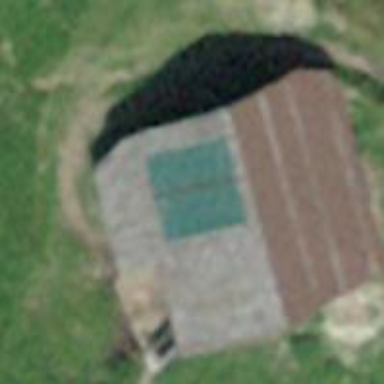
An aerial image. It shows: Rural barn.